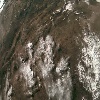
Label: land